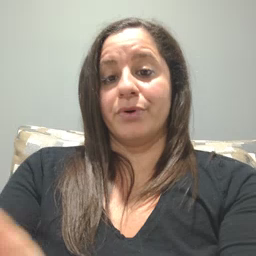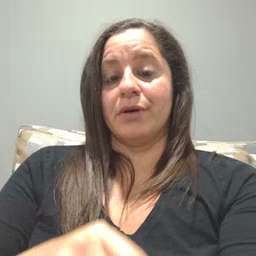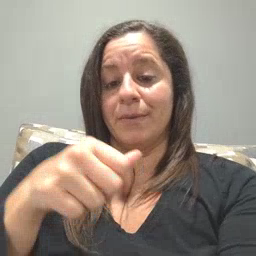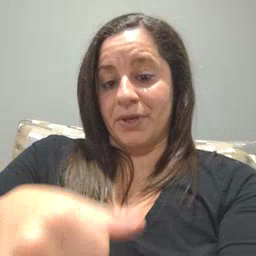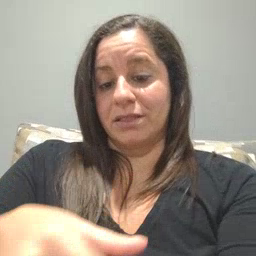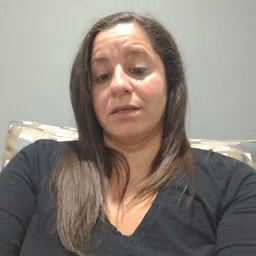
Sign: puzzle